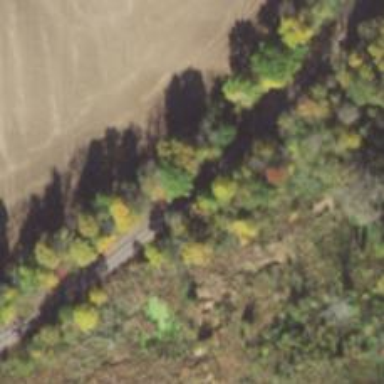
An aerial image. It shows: Railway track.